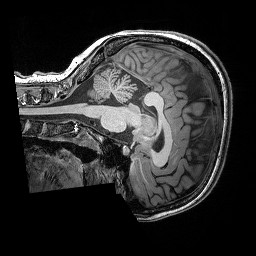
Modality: T1w
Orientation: sagittal
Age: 26
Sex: female
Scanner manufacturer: siemens
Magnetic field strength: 3 T
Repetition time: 2.25 s
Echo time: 0.00418 s